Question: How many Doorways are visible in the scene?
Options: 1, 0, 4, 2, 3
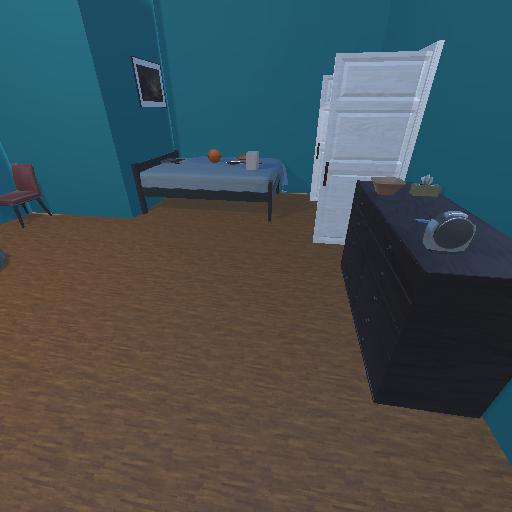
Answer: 1